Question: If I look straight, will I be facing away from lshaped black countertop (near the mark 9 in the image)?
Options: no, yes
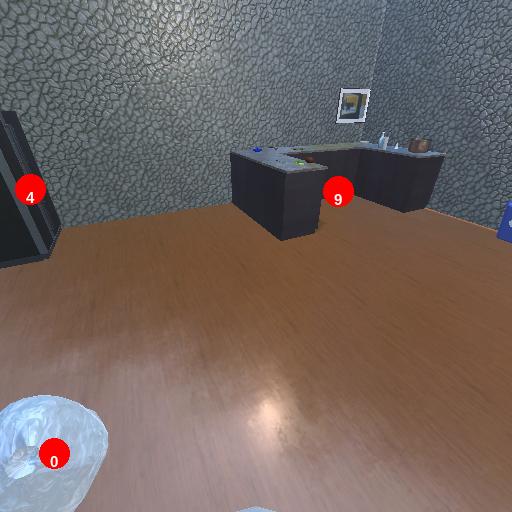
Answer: no